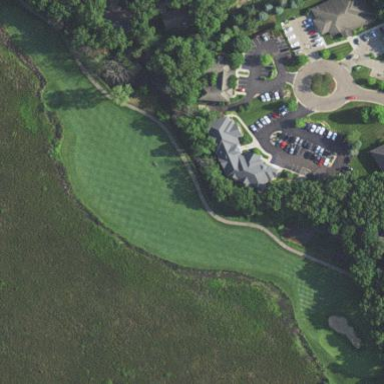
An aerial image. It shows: Golf fairway surrounded by grass.